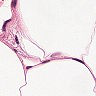
Metastatic tissue present: no